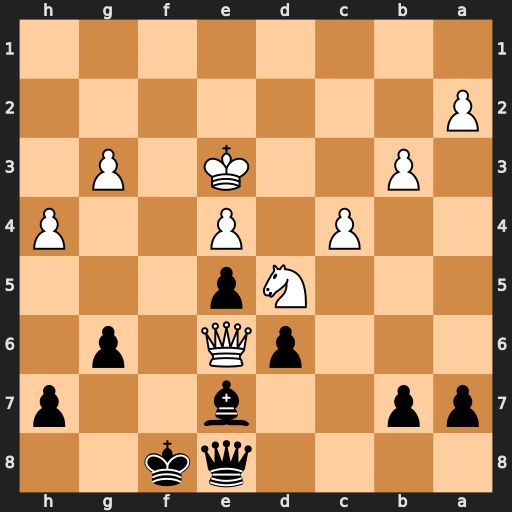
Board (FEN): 4qk2/pp2b2p/3pQ1p1/3Np3/2P1P2P/1P2K1P1/P7/8
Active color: b
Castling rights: -
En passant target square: -
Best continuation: Bg5+ hxg5 Qxe6